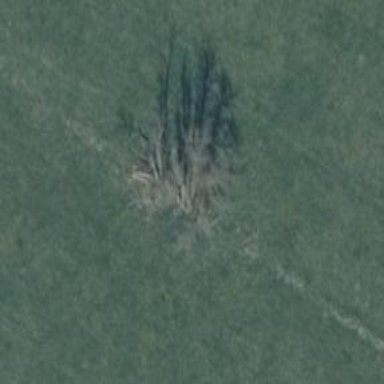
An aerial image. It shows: Deciduous tree with broadleaved leaves.